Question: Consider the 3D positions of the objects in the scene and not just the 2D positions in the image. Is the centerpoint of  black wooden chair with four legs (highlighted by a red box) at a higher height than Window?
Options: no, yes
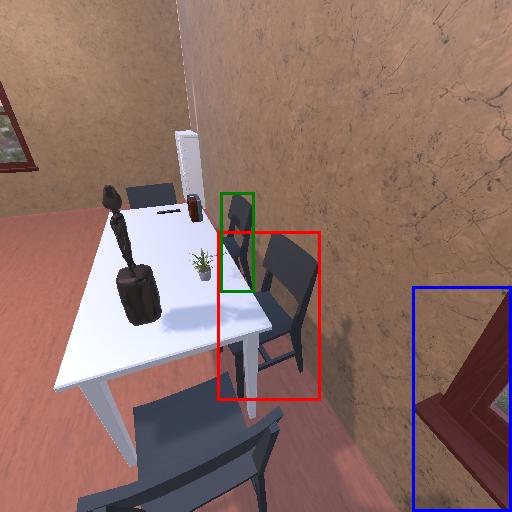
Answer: no